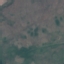
Label: HerbaceousVegetation